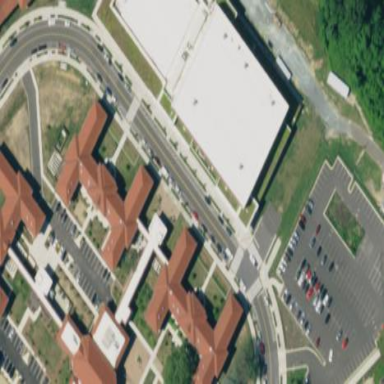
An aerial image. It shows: Historic hospital building.